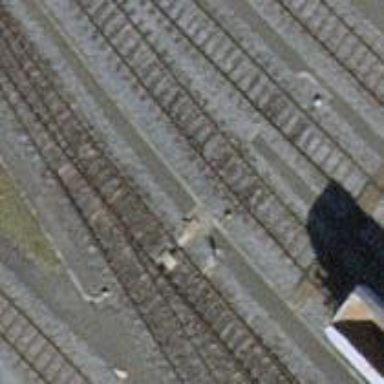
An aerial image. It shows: Single-track railway yard.